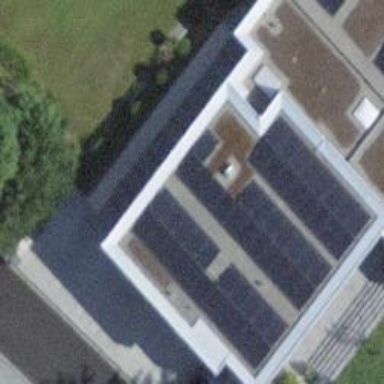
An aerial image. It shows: Solar power generator using photovoltaic panels.